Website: walmart
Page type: account-dashboard
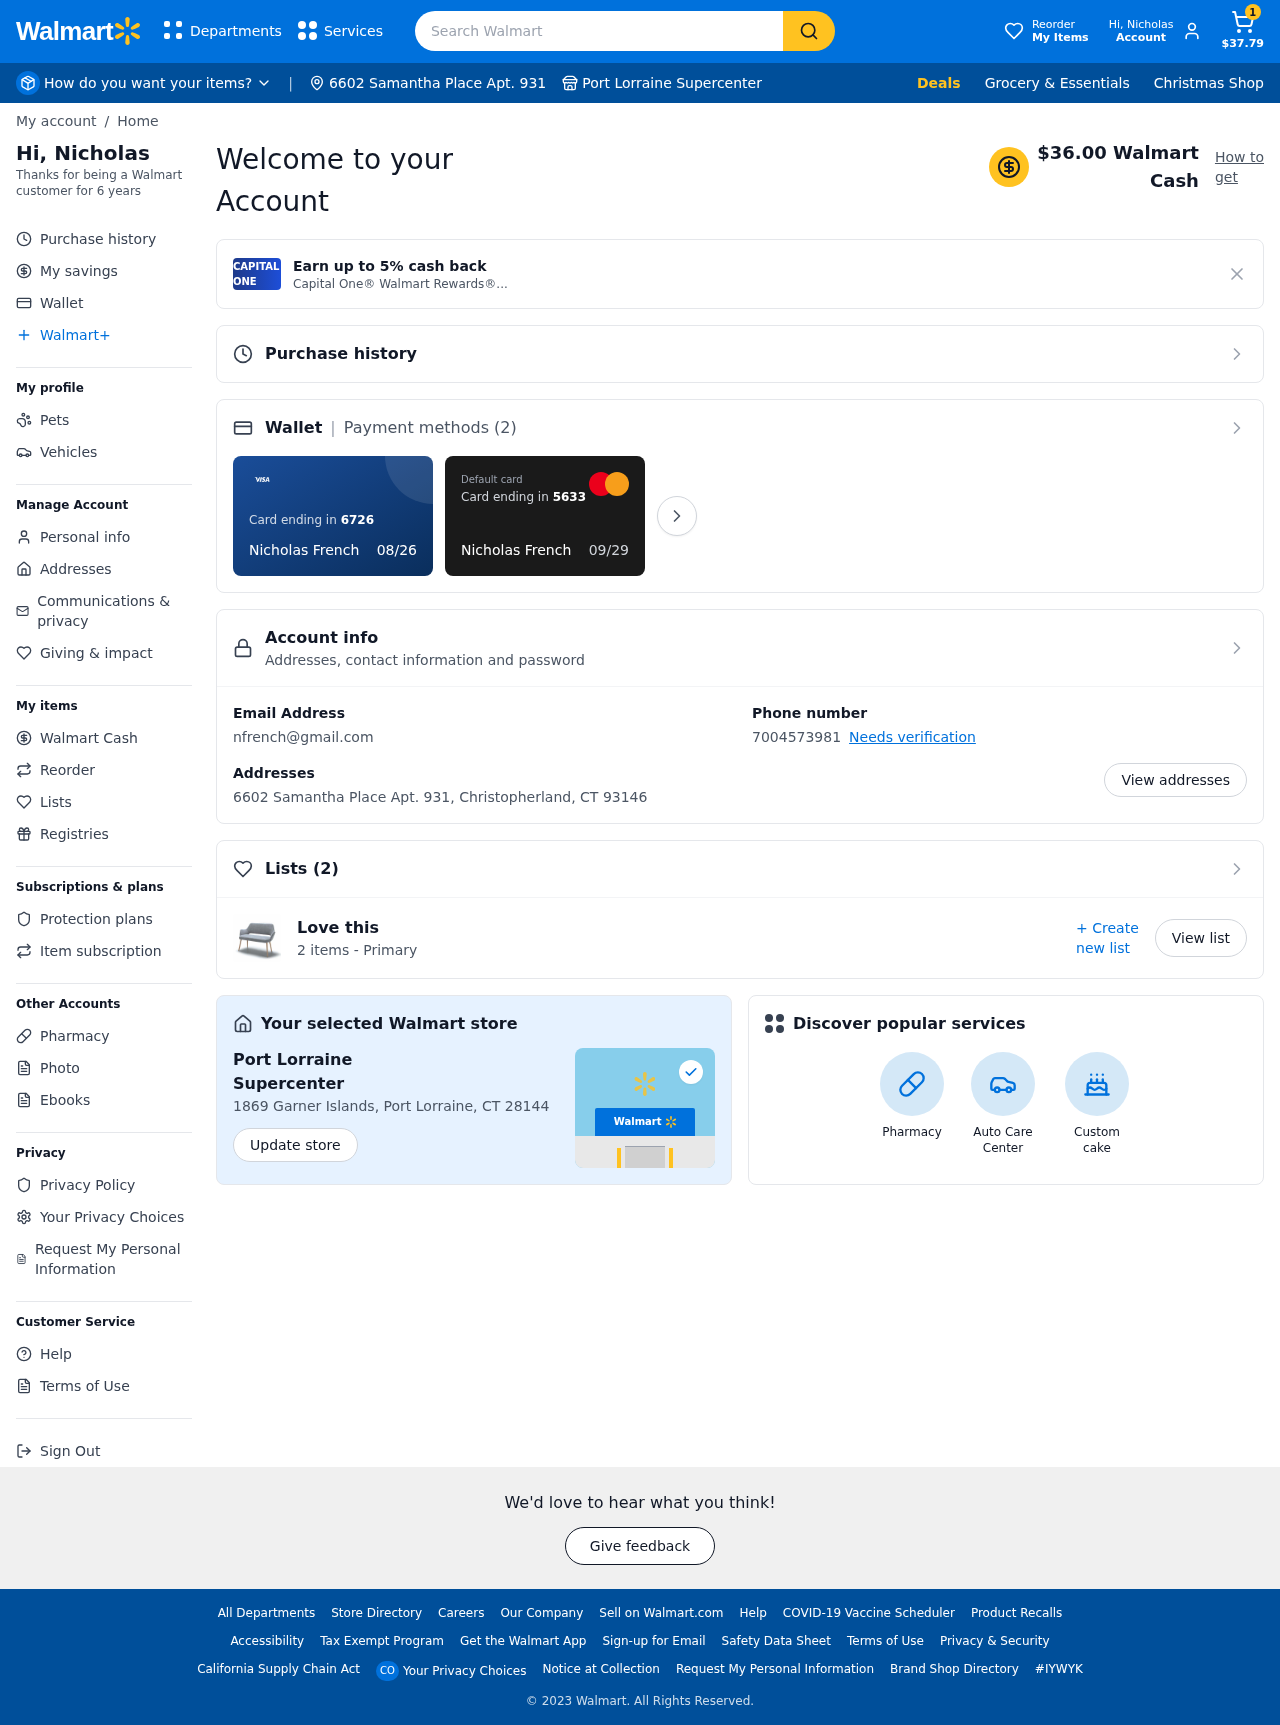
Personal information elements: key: PII_CARD_EXPIRY
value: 08/26
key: PII_CARD_LAST4
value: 6726
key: PII_EMAIL
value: nfrench@gmail.com
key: PII_FIRSTNAME
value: Nicholas
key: PII_FULLNAME
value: Nicholas French
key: PII_LOCATION1_CITY
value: Port Lorraine Supercenter
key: PII_LOCATION1_CITY
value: Port Lorraine
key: PII_LOCATION1_CITY_STATE_ZIP
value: Port Lorraine, CT 28144
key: PII_LOCATION1_STREET
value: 1869 Garner Islands
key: PII_PHONE
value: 7004573981
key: PII_STREET
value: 6602 Samantha Place Apt. 931
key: PII_FIRSTNAME2
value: Nicholas
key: PII_FIRSTNAME3
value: Nicholas
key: PII_FIRSTNAME_DERIVED
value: Nicholas
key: PII_WALMART_CASH
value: $36.00
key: PII_CARD_LAST42
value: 5633
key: PII_LASTNAME
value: French
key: PII_FULLNAME2
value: Nicholas French
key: PII_FULLNAME3
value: Nicholas French
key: PII_LASTNAME2
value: French
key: PII_LASTNAME3
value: French
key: PII_LASTNAME_DERIVED
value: French
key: PII_FULLNAME_DERIVED
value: Nicholas French
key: PII_NAME_FULL_DERIVED
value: Nicholas French
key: PII_DOB_DAY
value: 09
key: PII_CITY_STATE_ZIP
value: Christopherland, CT 93146
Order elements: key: ORDER_NUM_ITEMS
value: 1
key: ORDER_SUBTOTAL
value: $37.79
Search elements: key: HEADER_SEARCH
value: Search Walmart